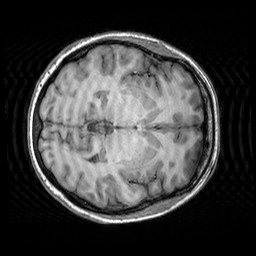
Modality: T1w
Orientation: axial
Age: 39
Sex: female
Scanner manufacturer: siemens
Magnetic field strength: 3 T
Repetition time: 2.3 s
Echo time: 0.00303 s